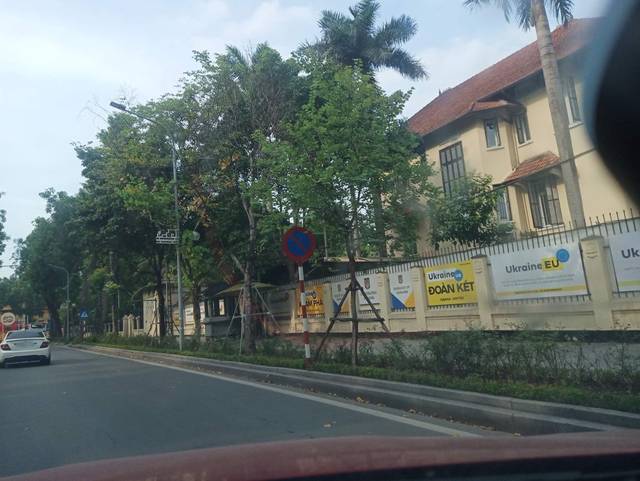
Region: Vietnam
Coordinates: 21.034, 105.837